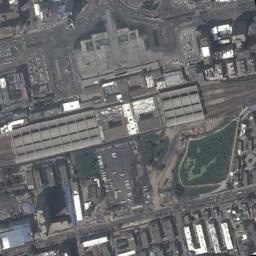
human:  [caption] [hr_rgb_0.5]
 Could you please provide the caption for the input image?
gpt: The railway station has some railways, A big building, A parking lot and a square and a grove of trees is next to the railway station .

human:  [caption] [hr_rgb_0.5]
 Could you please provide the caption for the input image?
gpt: There is a fully equipped railway station in the city .

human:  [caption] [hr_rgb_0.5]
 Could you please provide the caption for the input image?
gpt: Many buildings of different shapes are beside the railway station .

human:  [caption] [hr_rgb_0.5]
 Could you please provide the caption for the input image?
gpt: The railway station is next to some buildings and grass .

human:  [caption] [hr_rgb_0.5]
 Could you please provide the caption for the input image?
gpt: There are many buildings and some green trees around the railway station .